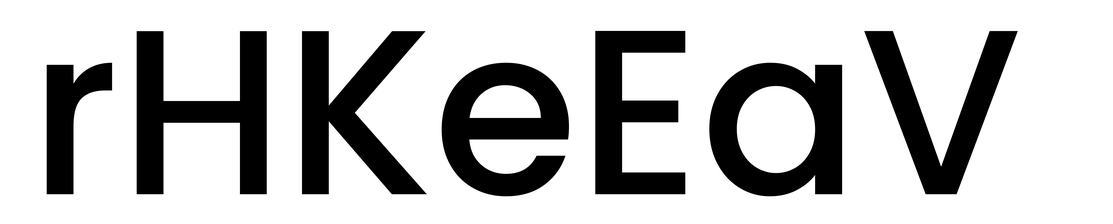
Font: Poppins-Medium